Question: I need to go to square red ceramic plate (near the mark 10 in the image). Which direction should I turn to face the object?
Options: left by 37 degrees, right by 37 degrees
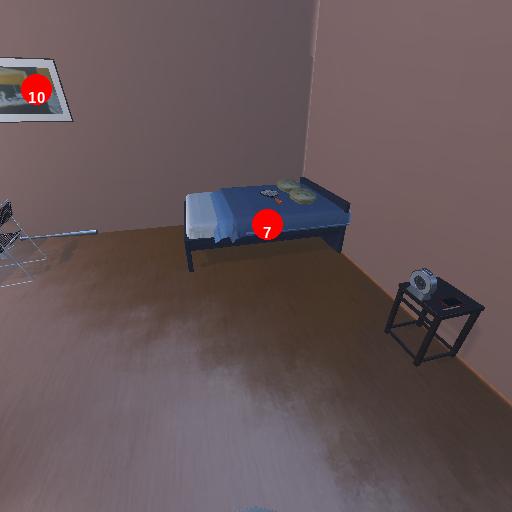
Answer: left by 37 degrees